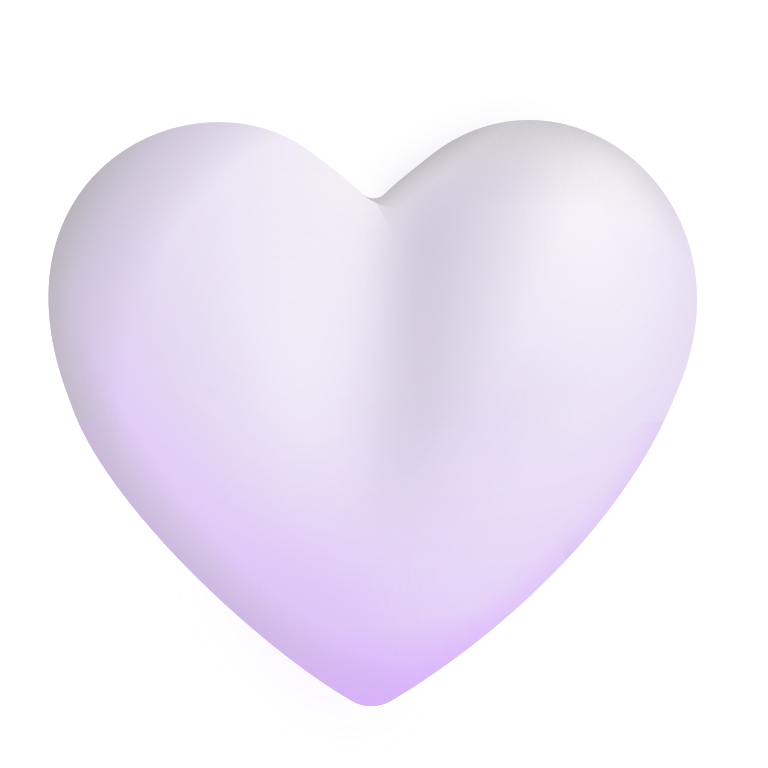
white heart color